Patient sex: F
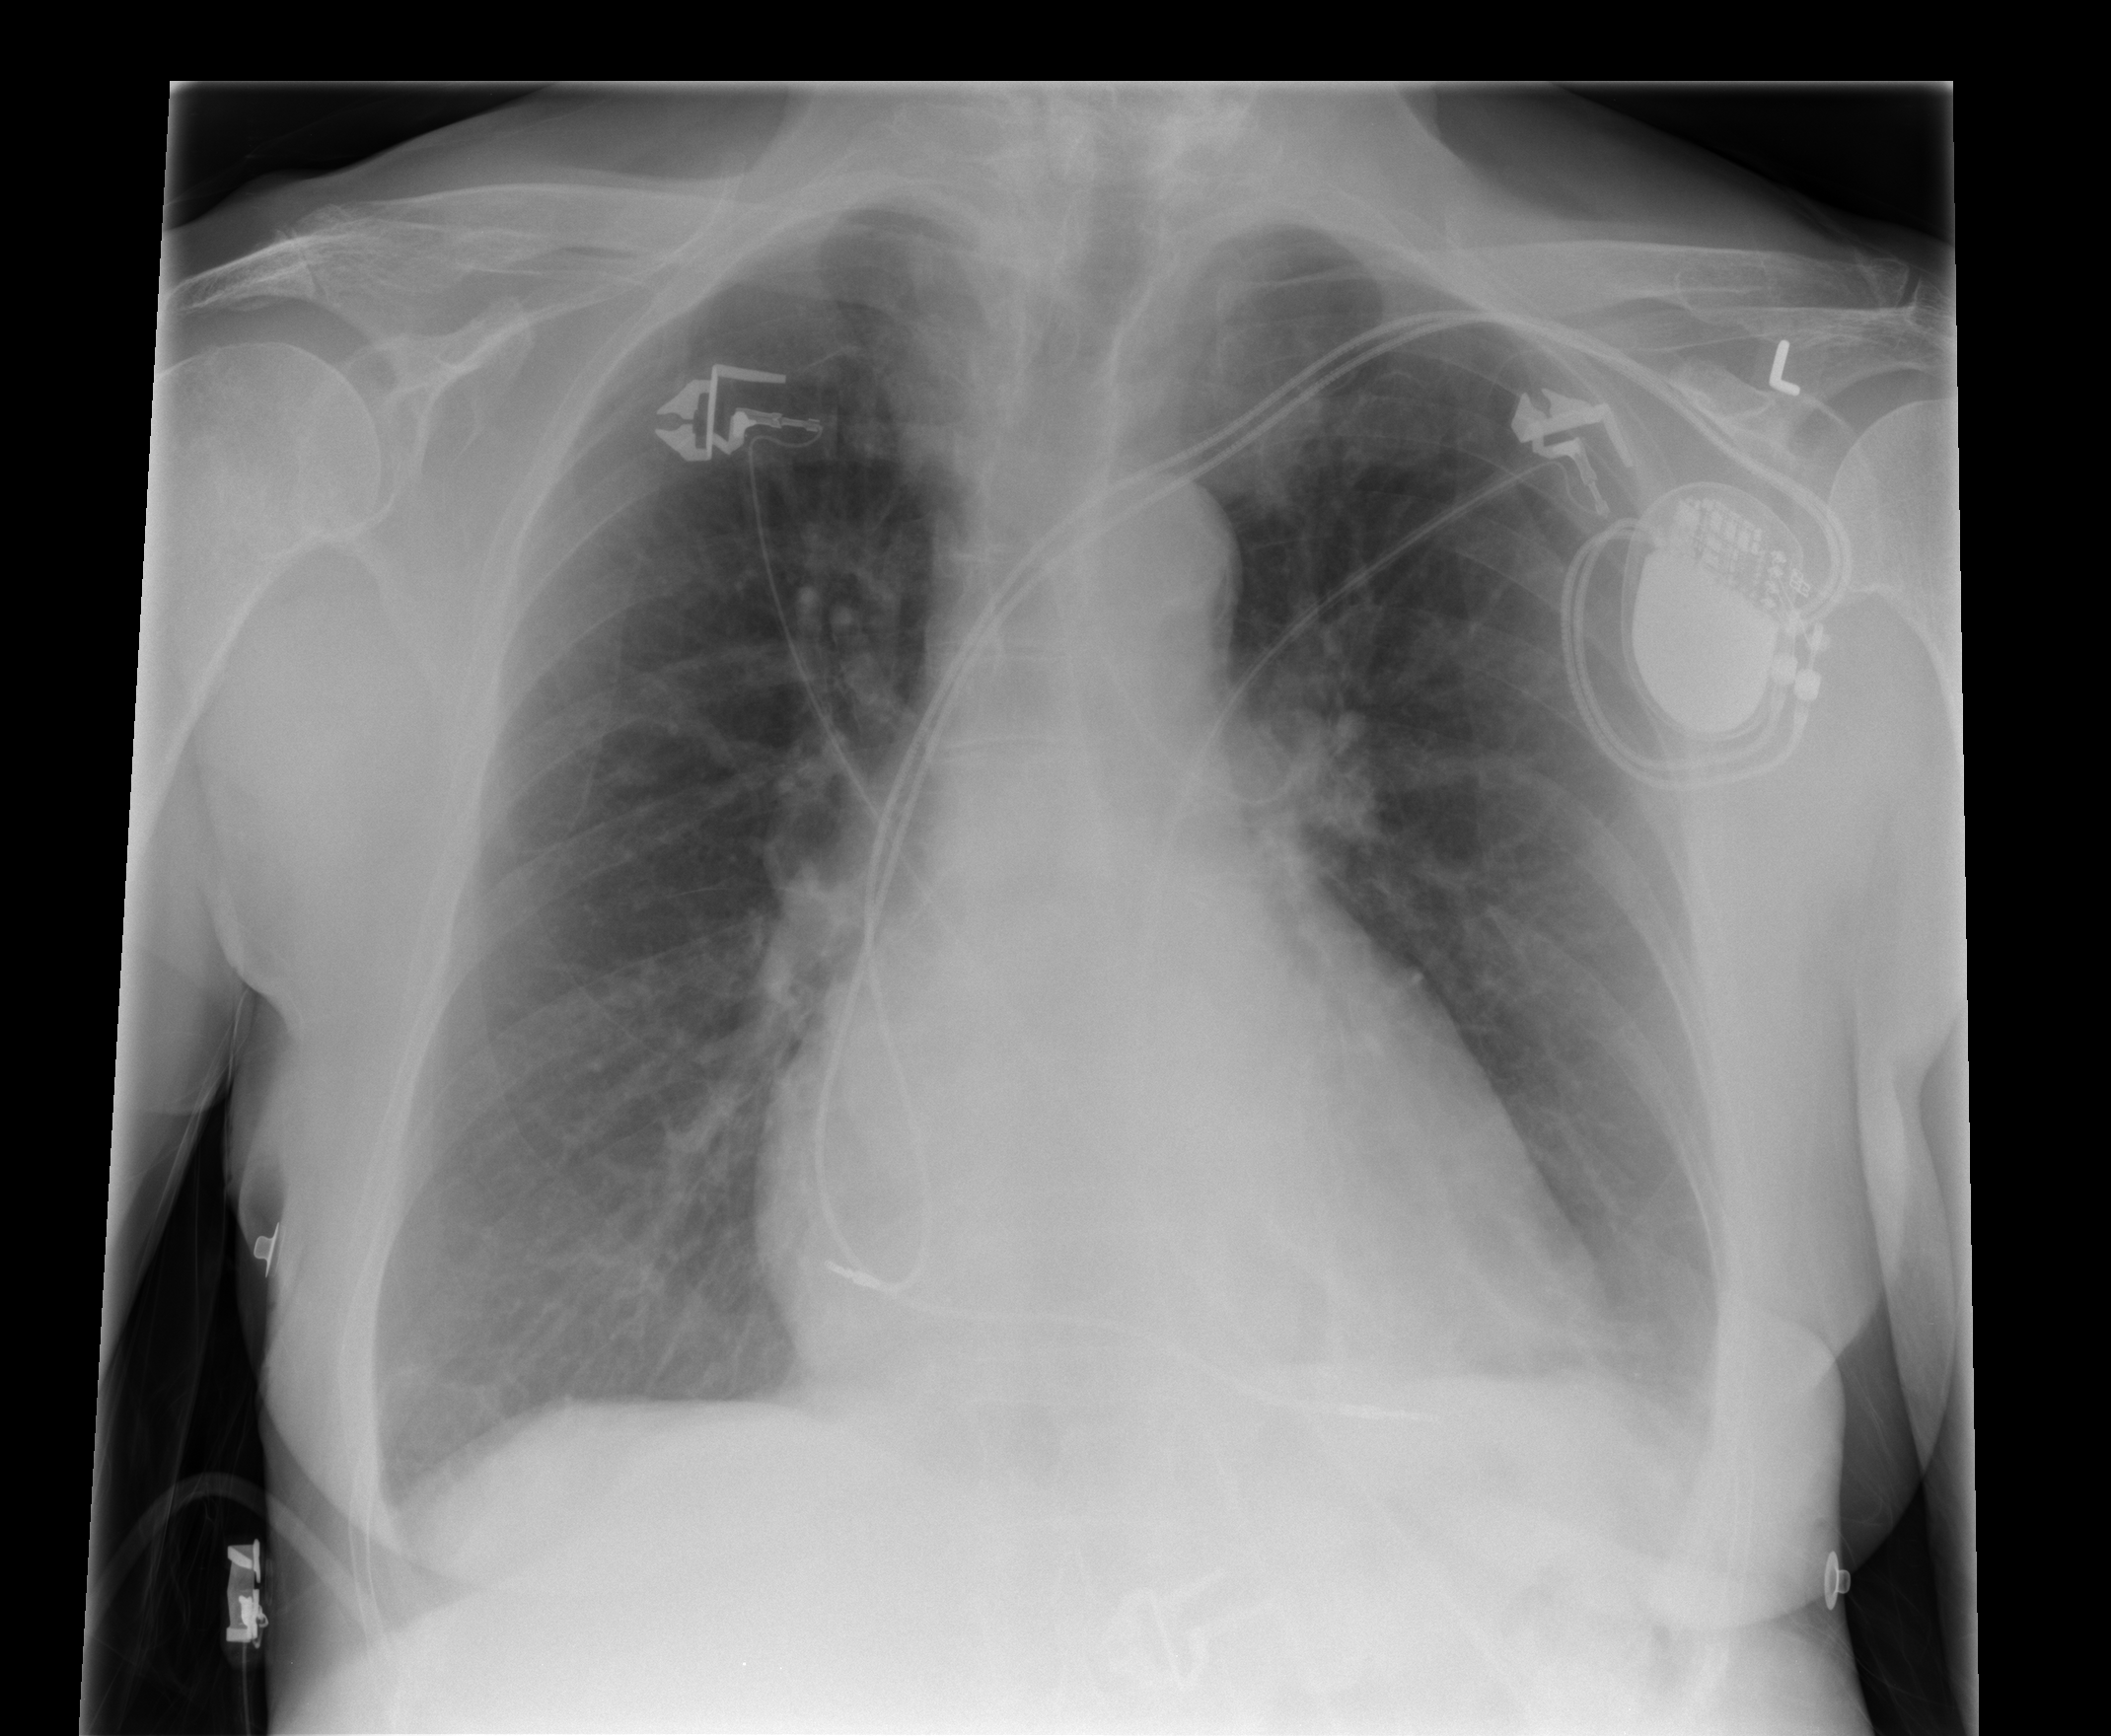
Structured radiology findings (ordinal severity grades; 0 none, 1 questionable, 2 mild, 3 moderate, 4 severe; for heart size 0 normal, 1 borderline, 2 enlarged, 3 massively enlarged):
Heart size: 2
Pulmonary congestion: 1
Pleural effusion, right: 0
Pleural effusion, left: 0
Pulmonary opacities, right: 0
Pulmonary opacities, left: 0
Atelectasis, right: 1
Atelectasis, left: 1